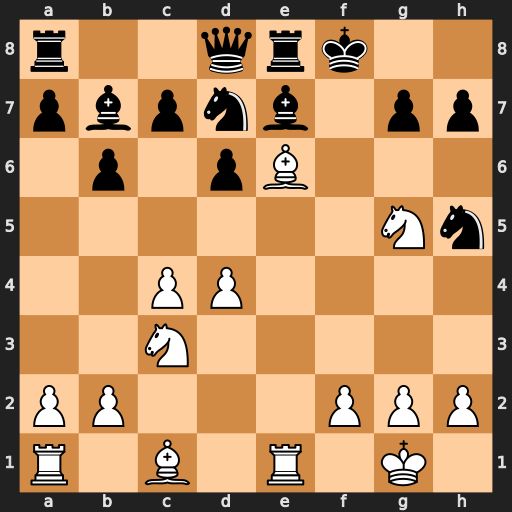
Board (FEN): r2qrk2/pbpnb1pp/1p1pB3/6Nn/2PP4/2N5/PP3PPP/R1B1R1K1
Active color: w
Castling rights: -
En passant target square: -
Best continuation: Nxh7#